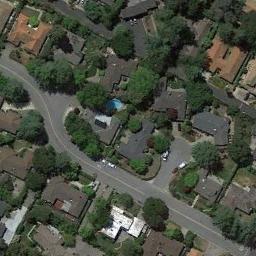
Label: medium_residential